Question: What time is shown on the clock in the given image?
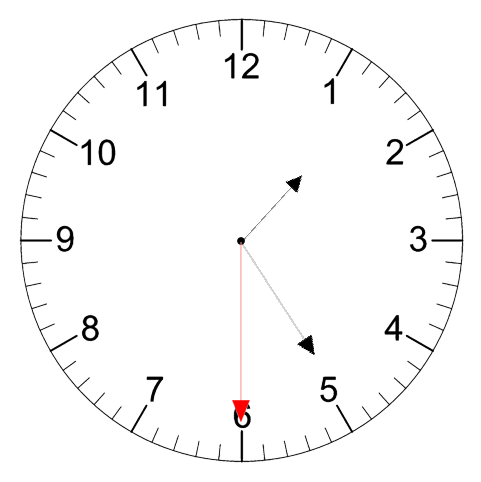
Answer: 01:24:30